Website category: phone
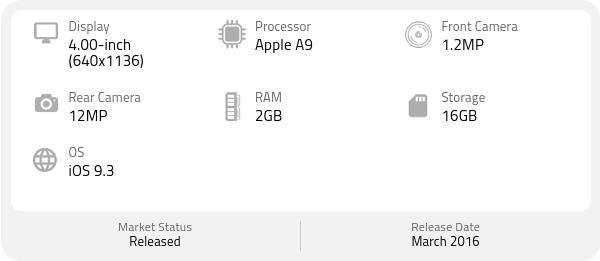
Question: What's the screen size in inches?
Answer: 4.00-inch

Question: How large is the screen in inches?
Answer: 4.00-inch

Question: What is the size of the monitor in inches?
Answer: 4.00-inch

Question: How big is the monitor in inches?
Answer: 4.00-inch

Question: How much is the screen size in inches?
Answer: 4.00-inch

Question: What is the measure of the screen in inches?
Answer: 4.00-inch

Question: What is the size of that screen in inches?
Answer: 4.00-inch

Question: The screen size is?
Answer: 4.00-inch

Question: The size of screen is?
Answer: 4.00-inch

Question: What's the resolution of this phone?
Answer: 640x1136

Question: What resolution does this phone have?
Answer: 640x1136

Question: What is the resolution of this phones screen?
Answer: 640x1136

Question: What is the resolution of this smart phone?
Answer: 640x1136

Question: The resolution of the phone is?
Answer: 640x1136

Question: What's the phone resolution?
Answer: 640x1136

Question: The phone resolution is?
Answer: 640x1136

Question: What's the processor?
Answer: Apple A9

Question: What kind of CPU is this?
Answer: Apple A9

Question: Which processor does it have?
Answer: Apple A9

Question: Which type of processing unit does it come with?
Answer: Apple A9

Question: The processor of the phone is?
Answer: Apple A9

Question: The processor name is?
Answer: Apple A9

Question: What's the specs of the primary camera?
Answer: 12MP

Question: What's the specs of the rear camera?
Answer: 12MP

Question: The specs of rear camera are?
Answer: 12MP

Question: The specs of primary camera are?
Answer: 12MP

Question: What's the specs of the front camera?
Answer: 1.2MP

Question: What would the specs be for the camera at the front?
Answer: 1.2MP

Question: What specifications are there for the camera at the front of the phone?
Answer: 1.2MP

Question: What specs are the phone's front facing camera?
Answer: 1.2MP

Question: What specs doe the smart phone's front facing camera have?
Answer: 1.2MP

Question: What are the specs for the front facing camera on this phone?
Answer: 1.2MP

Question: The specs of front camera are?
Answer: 1.2MP

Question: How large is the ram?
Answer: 2GB

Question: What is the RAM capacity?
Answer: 2GB

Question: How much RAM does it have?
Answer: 2GB

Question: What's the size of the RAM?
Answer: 2GB

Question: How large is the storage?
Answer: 16GB

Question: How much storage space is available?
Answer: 16GB

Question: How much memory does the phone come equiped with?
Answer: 16GB

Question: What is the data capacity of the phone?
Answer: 16GB

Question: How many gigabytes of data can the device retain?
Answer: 16GB

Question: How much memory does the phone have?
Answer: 16GB

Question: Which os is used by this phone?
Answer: iOS 9.3

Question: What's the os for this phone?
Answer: iOS 9.3

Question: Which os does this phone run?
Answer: iOS 9.3

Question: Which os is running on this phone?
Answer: iOS 9.3

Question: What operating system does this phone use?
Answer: iOS 9.3

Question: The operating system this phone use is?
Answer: iOS 9.3

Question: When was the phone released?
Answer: March 2016

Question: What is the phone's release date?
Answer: March 2016

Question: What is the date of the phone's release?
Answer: March 2016

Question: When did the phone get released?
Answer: March 2016

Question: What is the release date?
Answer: March 2016

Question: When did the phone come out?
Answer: March 2016

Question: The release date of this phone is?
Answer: March 2016